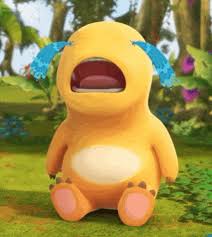
Label: nailong